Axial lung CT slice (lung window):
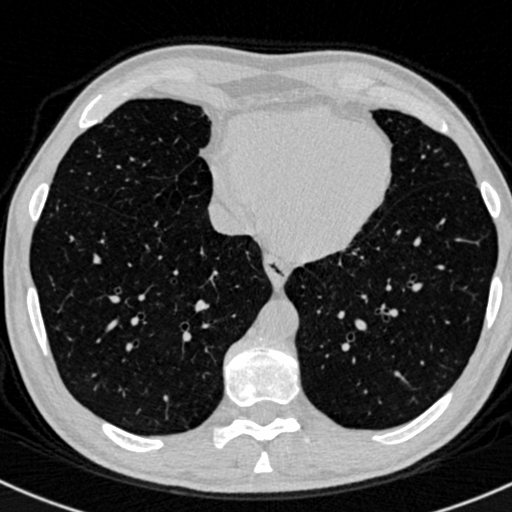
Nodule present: no